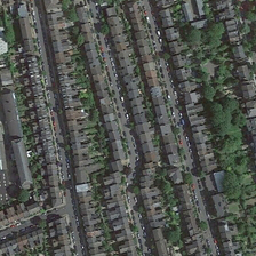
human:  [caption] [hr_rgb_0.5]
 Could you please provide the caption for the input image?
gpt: Many buildings and green trees are arranged together.

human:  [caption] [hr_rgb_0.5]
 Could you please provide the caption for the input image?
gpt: Many houses are next to each other in neat rows.

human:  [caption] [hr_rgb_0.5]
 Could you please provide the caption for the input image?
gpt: Many buildings and green trees are arranged in neat order.

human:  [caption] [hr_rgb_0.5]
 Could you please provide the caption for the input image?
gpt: A lot of houses are near and are lined up properly.

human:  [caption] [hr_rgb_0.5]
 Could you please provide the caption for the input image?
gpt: many buildings and green trees are ordered together.